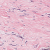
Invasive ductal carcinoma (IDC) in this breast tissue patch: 0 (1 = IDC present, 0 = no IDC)